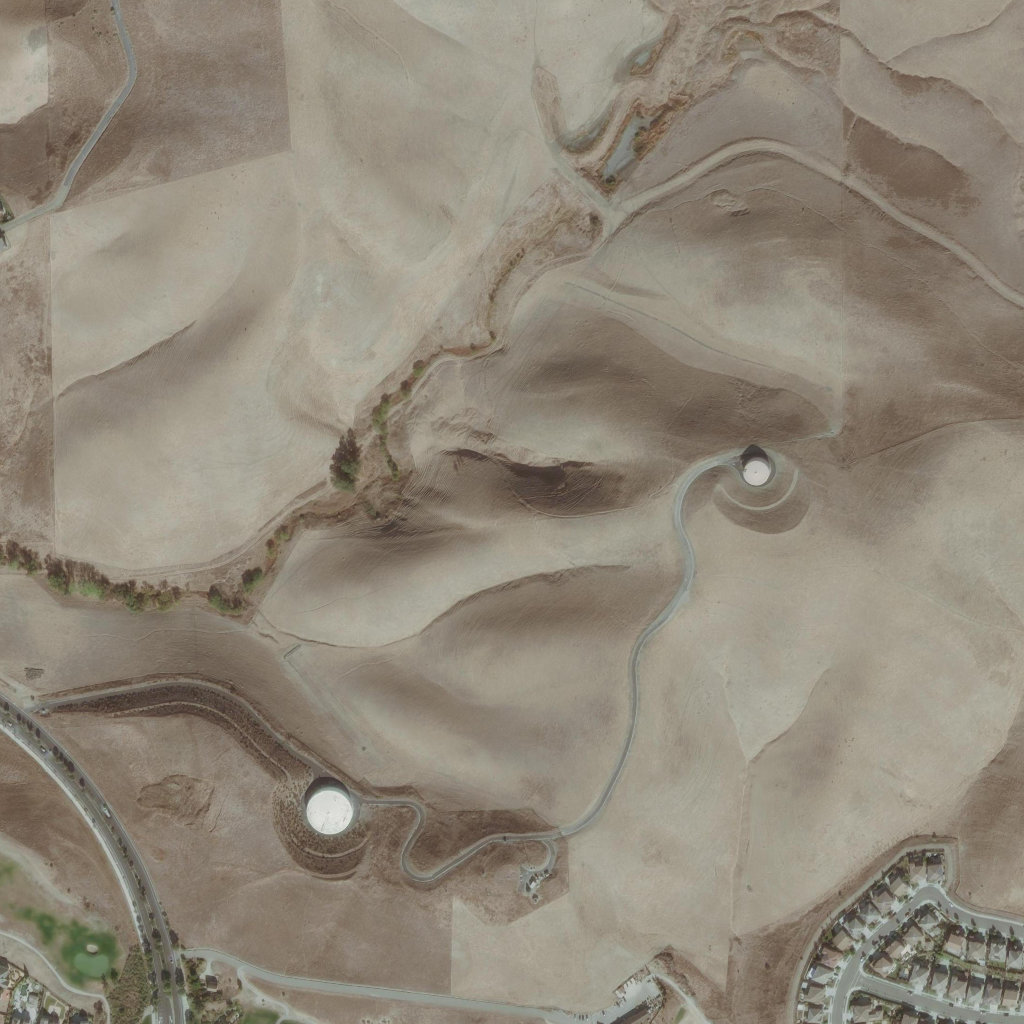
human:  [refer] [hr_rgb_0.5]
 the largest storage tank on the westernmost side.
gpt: <box>[[29, 76, 34, 81, 0]]</box>